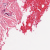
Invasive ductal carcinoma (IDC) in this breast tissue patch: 0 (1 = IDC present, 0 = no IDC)